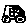
Label: car